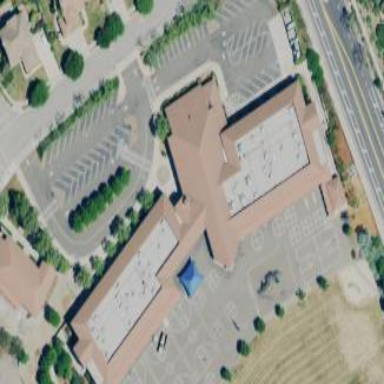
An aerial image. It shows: School building.